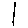
Label: line